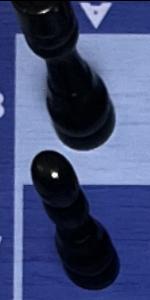
Label: Pawn_Black